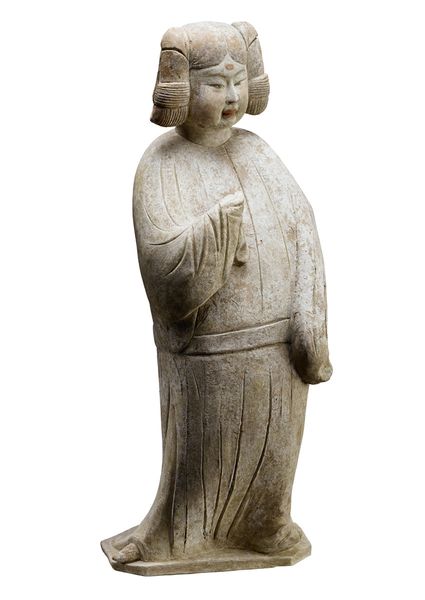
Standort: Hamburg
Institution: Museum für Kunst und Gewerbe Hamburg
Schlagwörter: fuß, umhang, weiß, frau, frisur, haar, marmor, mund, nase, dame, gürtel, rot, arm, arme, augen, stehen, stein, auge, figur, haarpracht, lippen, rosa, keramik, skulptur, ton, füße, japan, gefolge, plastik, plinthe, geschminkt, asien, geisha, punkt, china, kleinplastiken, bemalung, kleinplastik, glasiert, kleinkunst, dynastie, kimono, geritzt, figürchen, farbakzente, irdenware, grabplastik, drittel, tang, hofhaltung, grabbeigaben, königliche, höflinge, tangdynastie, táng cháo, glaseirt, vollwanging